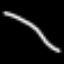
Label: line